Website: apple
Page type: billing-address
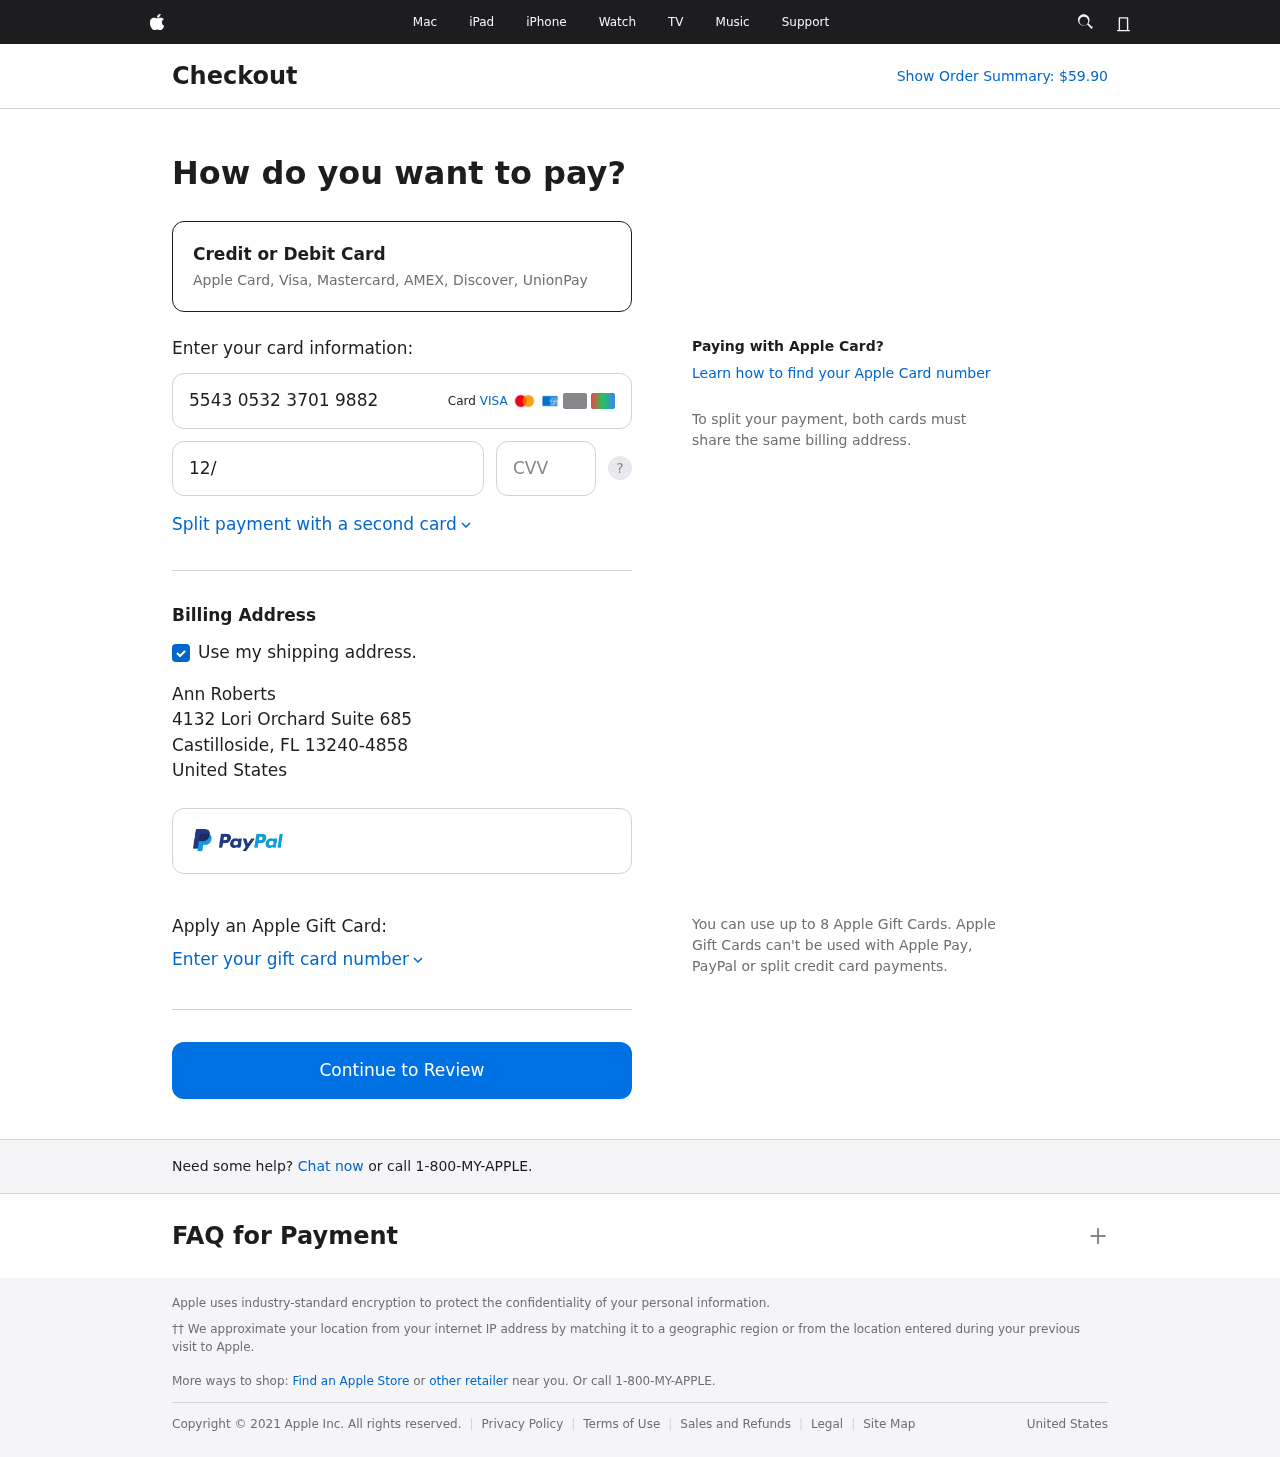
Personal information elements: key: PII_CARD_CVV
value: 936
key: PII_CARD_EXPIRY
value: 12/30
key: PII_CARD_NUMBER
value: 5543 0532 3701 9882
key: PII_CITY
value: Castilloside
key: PII_COUNTRY
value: United States
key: PII_FULLNAME
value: Ann Roberts
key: PII_POSTCODE_FULL
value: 13240-4858
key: PII_STATE_ABBR
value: FL
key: PII_STREET
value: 4132 Lori Orchard Suite 685
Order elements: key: ORDER_TOTAL
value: Show Order Summary: $59.90